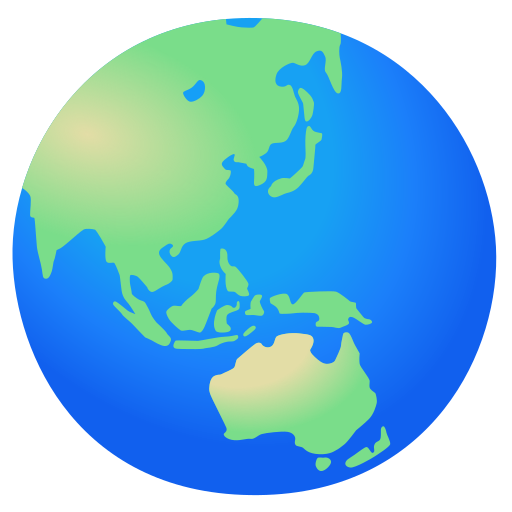
Emoji: 🌏